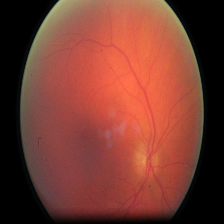
Diabetic retinopathy grade: Moderate